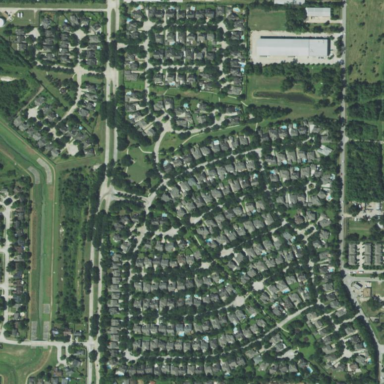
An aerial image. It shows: Residential neighbourhood.